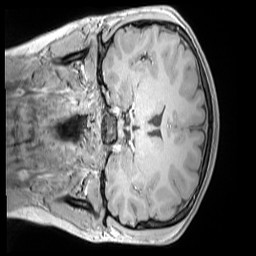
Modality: MP2RAGE
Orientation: coronal
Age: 13
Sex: female
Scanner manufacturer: siemens
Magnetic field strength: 3 T
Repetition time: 4 s
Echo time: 0.00303 s